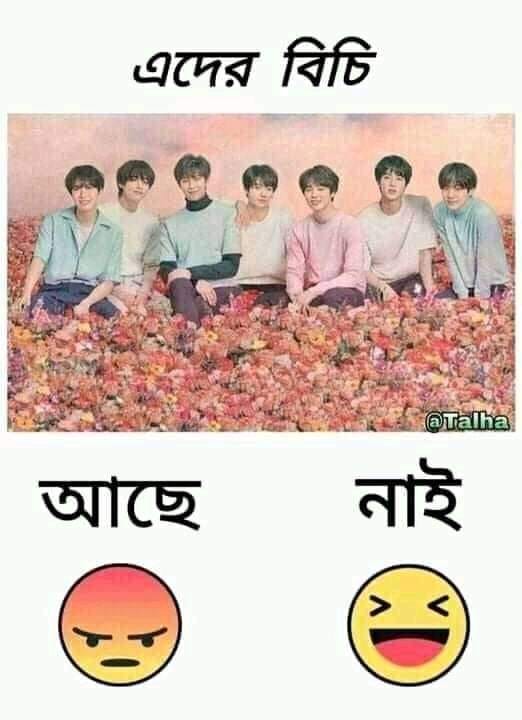
Caption: এদের বিচি    আছে     নাই
Label: hate